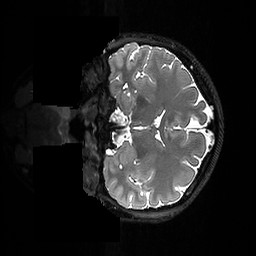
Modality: T2w
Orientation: coronal
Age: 22
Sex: female
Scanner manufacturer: ge
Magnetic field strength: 3 T
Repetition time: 3.202 s
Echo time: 0.06575 s